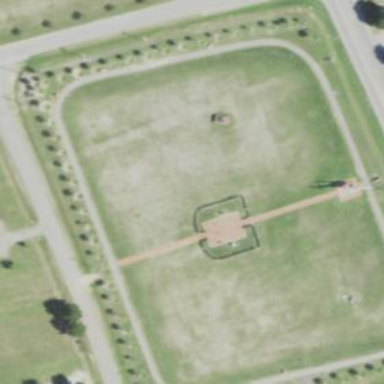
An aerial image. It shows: Historic memorial.